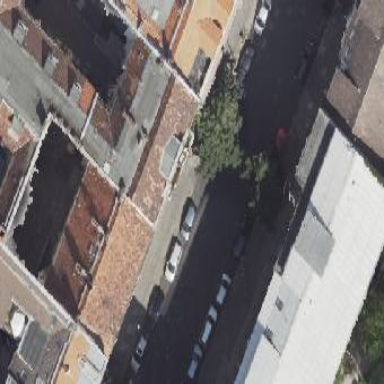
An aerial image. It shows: Asphalt street-side parking area.